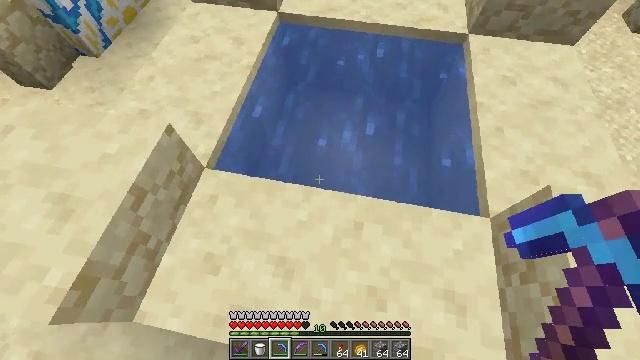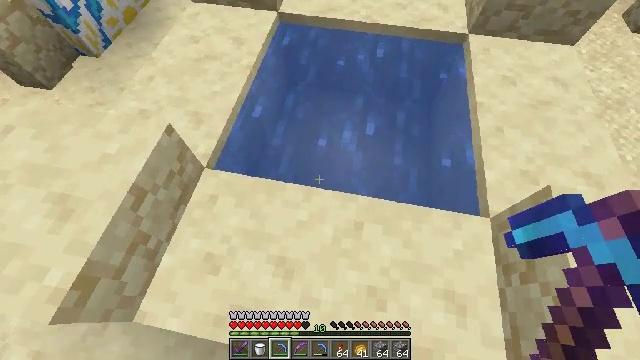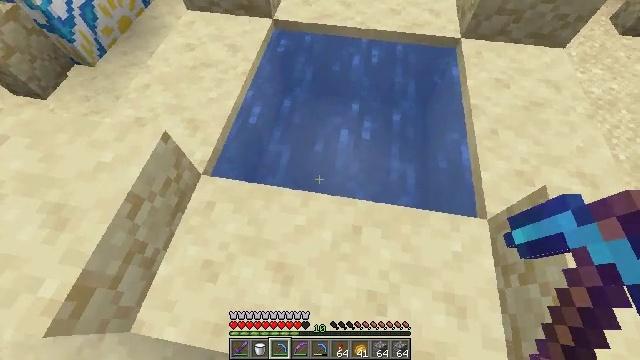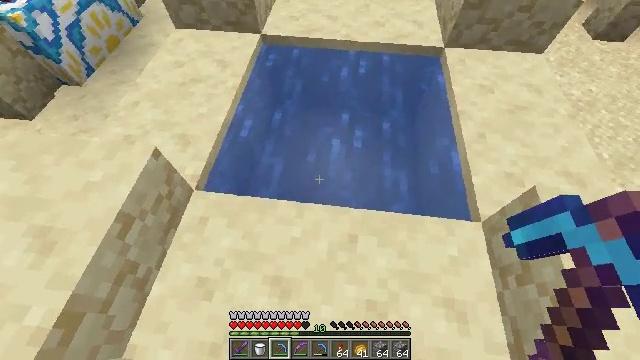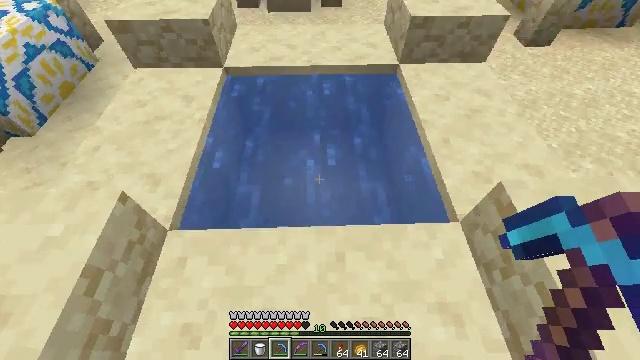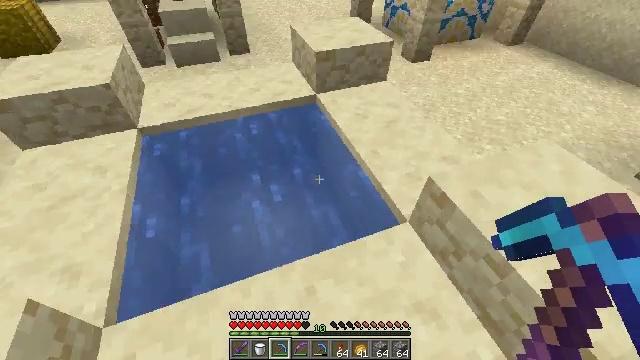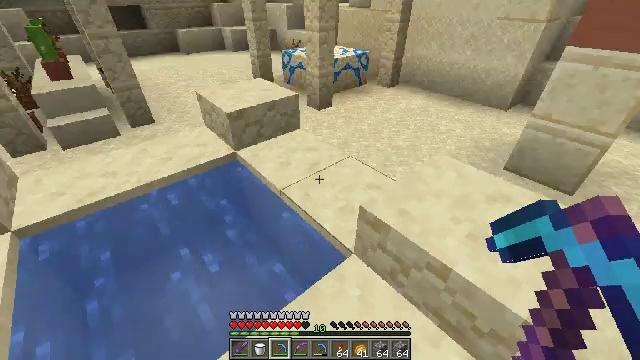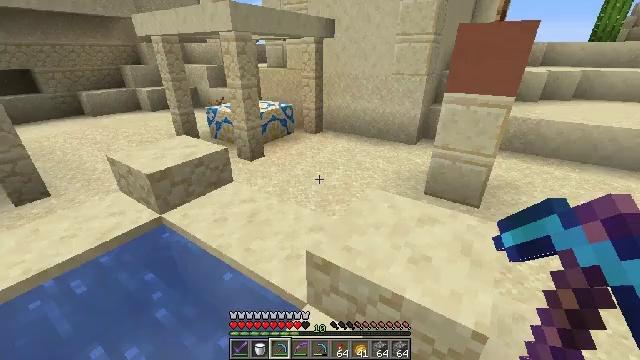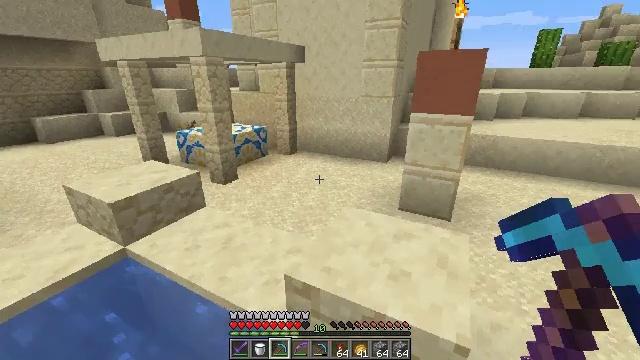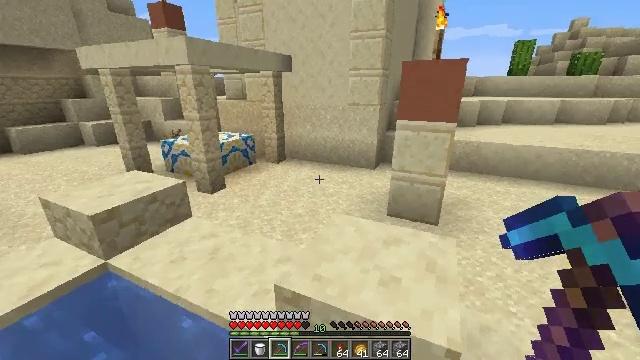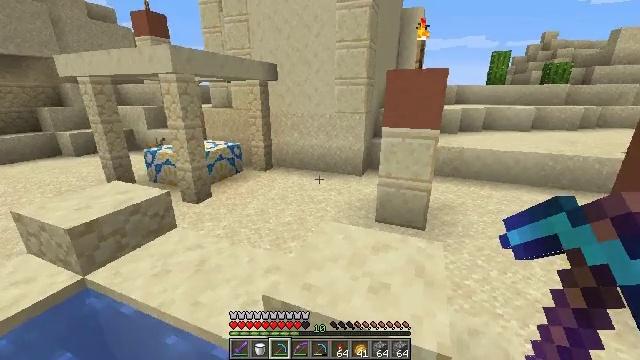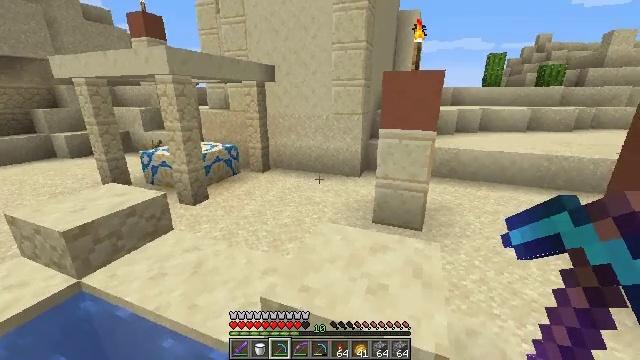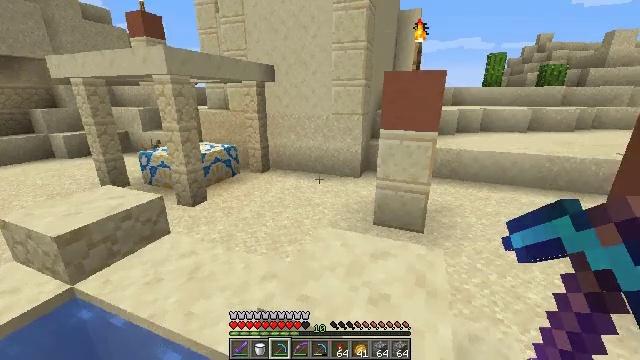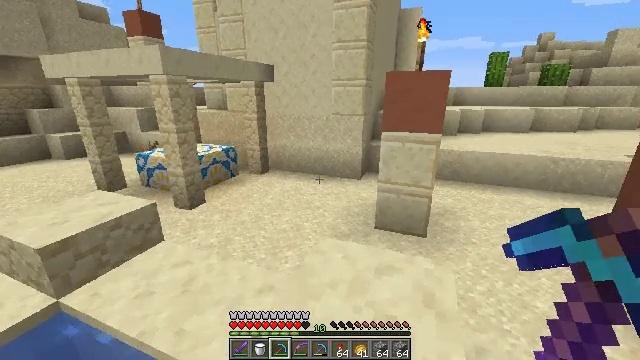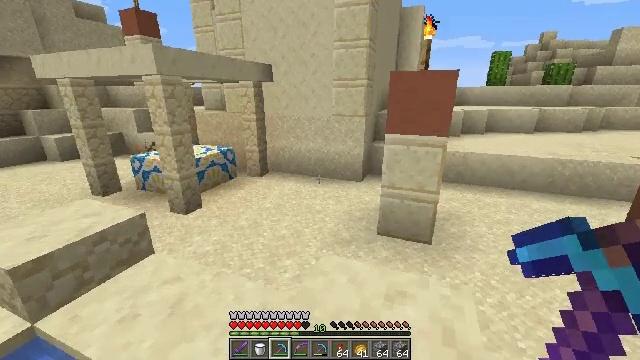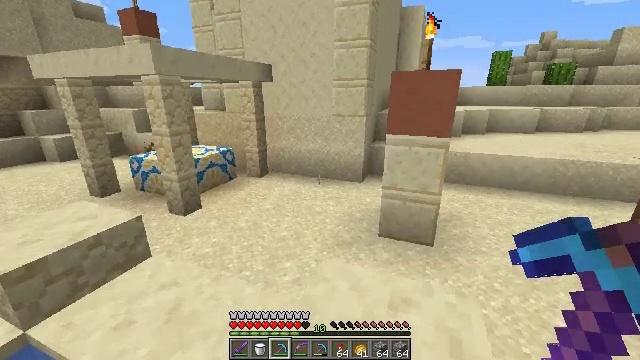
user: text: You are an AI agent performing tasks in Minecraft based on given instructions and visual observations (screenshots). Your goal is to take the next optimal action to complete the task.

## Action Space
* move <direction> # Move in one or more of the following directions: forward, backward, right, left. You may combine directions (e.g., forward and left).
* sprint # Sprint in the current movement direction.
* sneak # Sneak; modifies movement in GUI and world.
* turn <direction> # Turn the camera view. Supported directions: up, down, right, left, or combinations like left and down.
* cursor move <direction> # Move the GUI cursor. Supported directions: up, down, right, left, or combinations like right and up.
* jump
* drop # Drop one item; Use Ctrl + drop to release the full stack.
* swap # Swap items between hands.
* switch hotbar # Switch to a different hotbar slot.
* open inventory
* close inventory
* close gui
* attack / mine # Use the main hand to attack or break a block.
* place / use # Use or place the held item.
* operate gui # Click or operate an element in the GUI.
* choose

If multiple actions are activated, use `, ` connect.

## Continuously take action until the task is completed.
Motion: motion action
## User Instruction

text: Gather hay blocks from the farm.
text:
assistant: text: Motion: no_op
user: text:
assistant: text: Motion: turn right and up
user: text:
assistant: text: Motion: turn right and up
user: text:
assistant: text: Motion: turn right and up
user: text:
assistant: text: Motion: turn right and up
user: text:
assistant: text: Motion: turn right and up
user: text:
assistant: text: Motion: turn right and up
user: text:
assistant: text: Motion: turn right and up
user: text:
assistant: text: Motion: turn right and up
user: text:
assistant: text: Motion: turn right and up
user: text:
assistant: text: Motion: no_op
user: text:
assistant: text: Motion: move forward
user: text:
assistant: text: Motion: move forward
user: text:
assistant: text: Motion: move forward
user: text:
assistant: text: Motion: move forward
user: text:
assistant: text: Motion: move forward
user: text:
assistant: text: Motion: move forward
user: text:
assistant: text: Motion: move forward
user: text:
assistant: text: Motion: move forward
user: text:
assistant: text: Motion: move forward
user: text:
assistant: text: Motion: move forward
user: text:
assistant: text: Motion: move forward
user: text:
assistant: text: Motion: move forward
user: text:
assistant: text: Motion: move forward
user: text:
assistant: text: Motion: move forward
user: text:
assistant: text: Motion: move forward
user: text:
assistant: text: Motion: move forward
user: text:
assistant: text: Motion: move forward
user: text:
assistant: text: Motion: move forward, turn left
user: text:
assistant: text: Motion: move forward, turn left